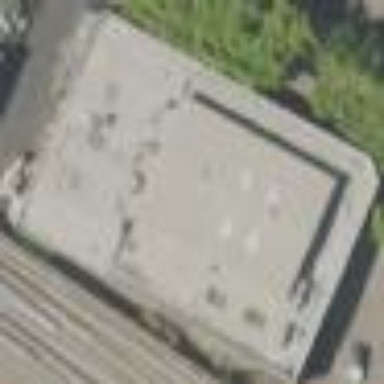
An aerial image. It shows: Building that houses car repair shop.